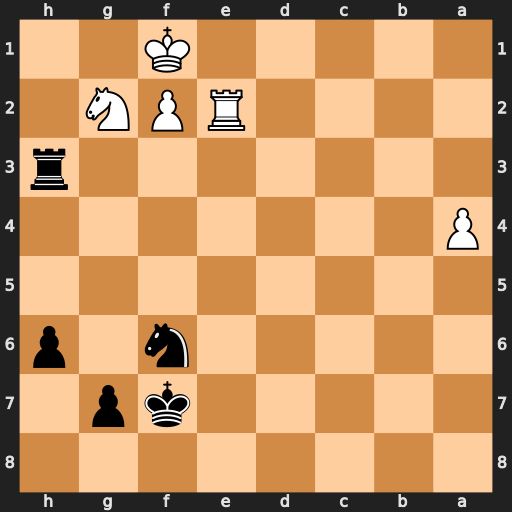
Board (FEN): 8/5kp1/5n1p/8/P7/7r/4RPN1/5K2
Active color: b
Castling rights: -
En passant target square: -
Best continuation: Rh1#